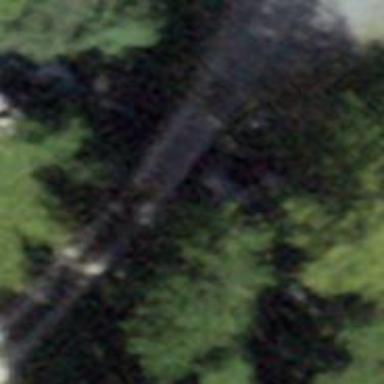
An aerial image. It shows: Service road that crosses over bridge.